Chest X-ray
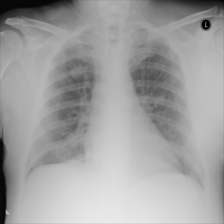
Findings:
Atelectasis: negative
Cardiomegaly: negative
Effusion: negative
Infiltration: negative
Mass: negative
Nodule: negative
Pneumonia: negative
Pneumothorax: negative
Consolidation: negative
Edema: negative
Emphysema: negative
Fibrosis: negative
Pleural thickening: negative
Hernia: negative